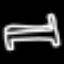
Label: bed